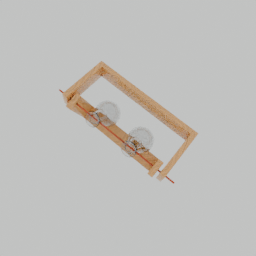
Label: decoration